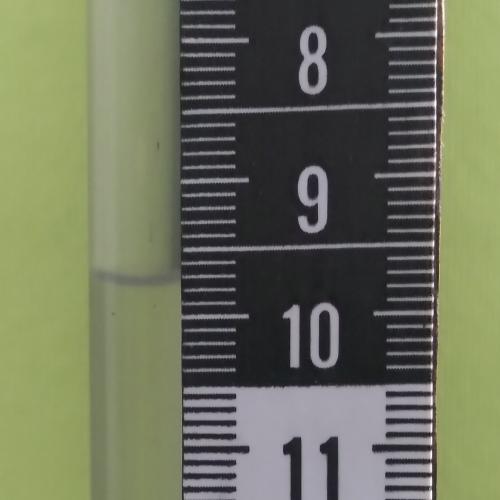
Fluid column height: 9.7 cm